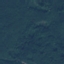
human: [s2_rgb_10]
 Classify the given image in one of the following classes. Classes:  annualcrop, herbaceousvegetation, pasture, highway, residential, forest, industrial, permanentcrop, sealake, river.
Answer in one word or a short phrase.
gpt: Forest